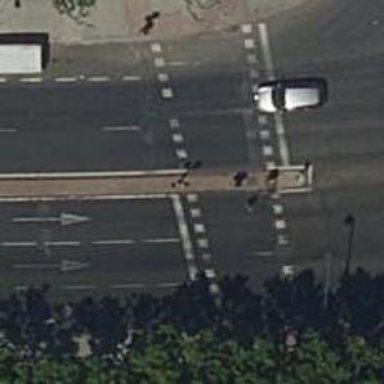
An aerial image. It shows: Zebra crossing with traffic signals.